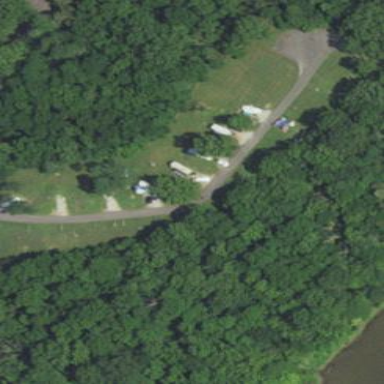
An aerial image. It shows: Campsite designated for tourism.